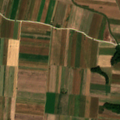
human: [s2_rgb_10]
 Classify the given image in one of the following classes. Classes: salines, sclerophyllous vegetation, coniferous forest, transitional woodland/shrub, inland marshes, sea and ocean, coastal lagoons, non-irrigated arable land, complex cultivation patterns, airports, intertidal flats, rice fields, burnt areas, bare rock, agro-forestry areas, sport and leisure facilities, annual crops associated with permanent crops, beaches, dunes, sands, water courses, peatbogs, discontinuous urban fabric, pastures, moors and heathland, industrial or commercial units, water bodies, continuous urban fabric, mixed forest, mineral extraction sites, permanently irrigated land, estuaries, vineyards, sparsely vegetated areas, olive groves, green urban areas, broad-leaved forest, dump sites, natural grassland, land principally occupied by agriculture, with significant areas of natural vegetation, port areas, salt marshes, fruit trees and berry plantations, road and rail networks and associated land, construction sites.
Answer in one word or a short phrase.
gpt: non-irrigated arable land, land principally occupied by agriculture, with significant areas of natural vegetation